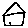
Label: house